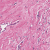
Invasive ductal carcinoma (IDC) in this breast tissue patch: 1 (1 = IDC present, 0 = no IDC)